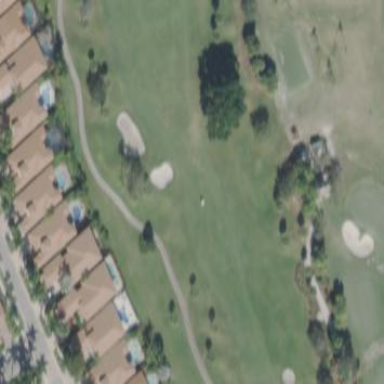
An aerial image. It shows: Grassy area designated as golf fairway.